Interaction volume radius: 5 \u00c5
Interaction volume height: 15 \u00c5
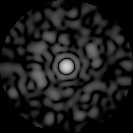
Disorder parameter: 0.8223